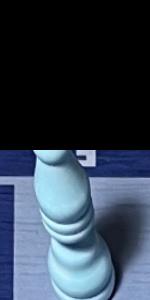
Label: Bishop_White